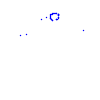
Particle: proton